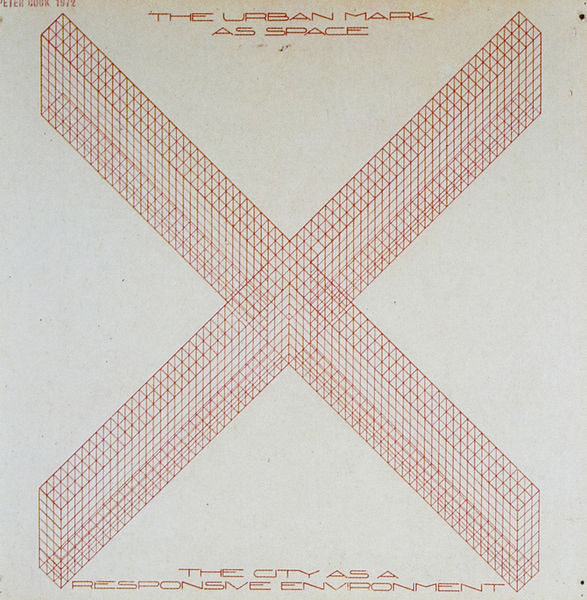
Titel: The Urban Mark - Metamorphotische Studie
Künstler: Archigram
Schlagwörter: rot, muster, modern, kreuz, city